一年级 · 画法几何学
下面图形中, ( ) 是长方形。

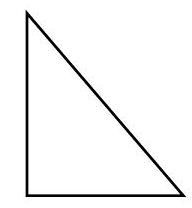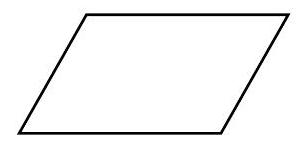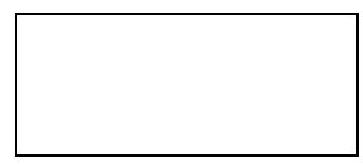
A、

B、

C、

答案: C
解析: 解C; A 是三角形, B 是平行四边形, C 是长方形。